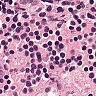
Metastatic tissue present: no